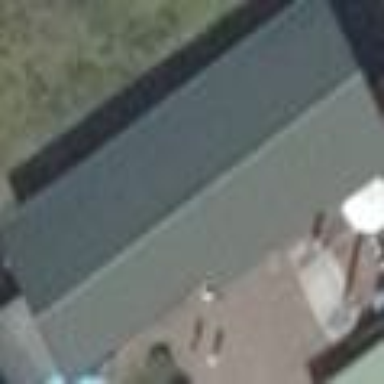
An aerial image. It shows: Bungalow with gabled roof.